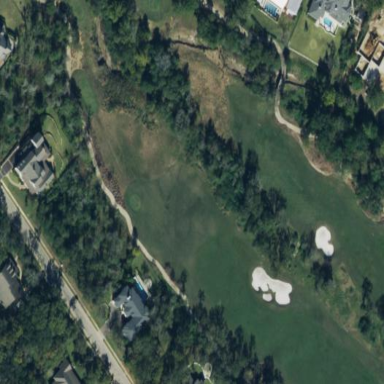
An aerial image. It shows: Golf fairway surrounded by grass.